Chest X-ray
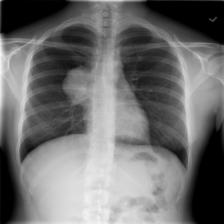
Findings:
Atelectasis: negative
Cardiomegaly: negative
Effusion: negative
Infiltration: negative
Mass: positive
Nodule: negative
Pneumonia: negative
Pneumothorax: negative
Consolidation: negative
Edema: negative
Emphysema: negative
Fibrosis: negative
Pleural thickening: negative
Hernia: negative